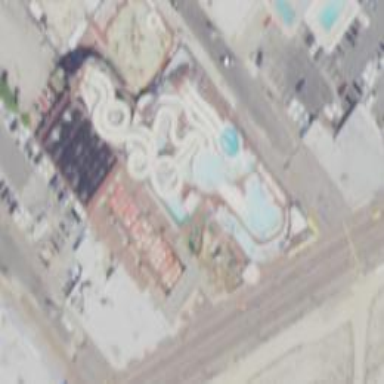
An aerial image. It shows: Water slide attraction.